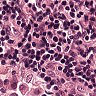
Metastatic tissue present: no